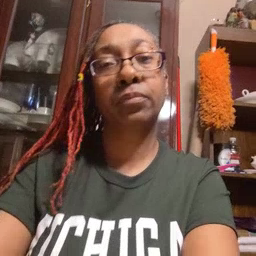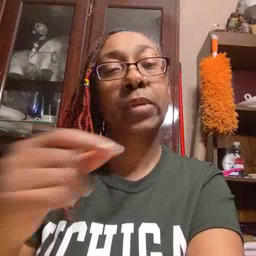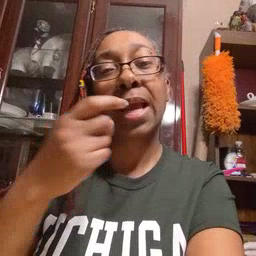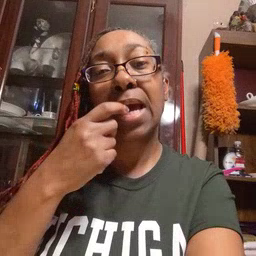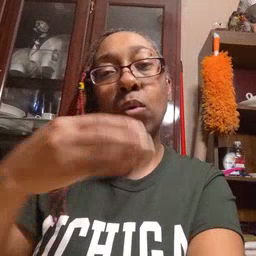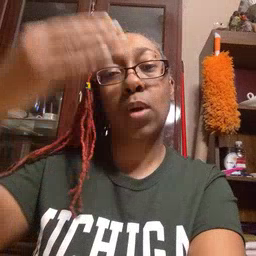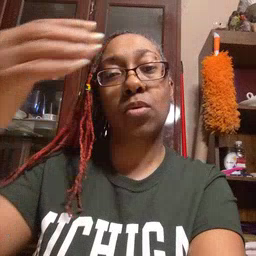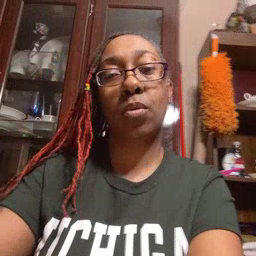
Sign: glasswindow